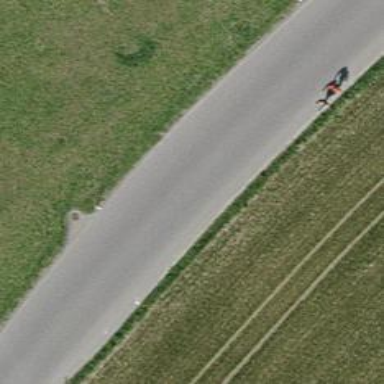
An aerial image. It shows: Passing place on the road.